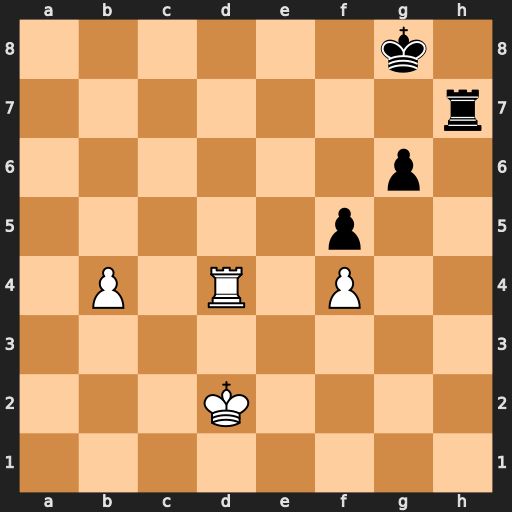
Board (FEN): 6k1/7r/6p1/5p2/1P1R1P2/8/3K4/8
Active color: w
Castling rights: -
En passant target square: -
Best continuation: Rd8+ Kf7 Rd7+